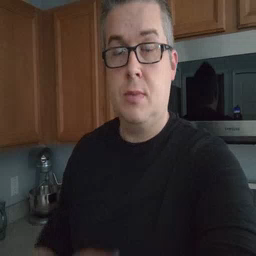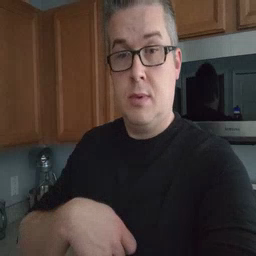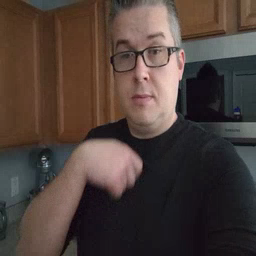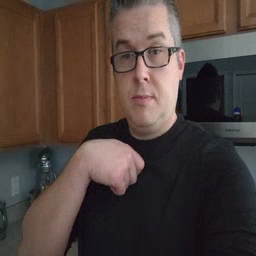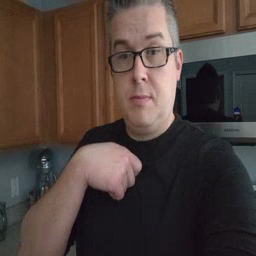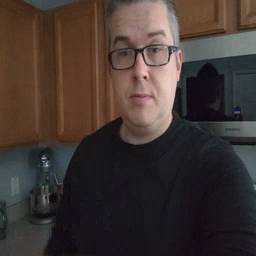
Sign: zipper